Interaction volume radius: 5 \u00c5
Interaction volume height: 40 \u00c5
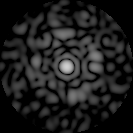
Disorder parameter: 0.8492